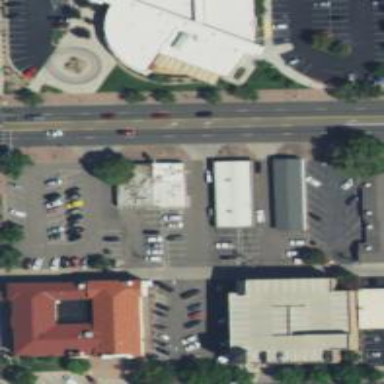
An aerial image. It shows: Parking space.